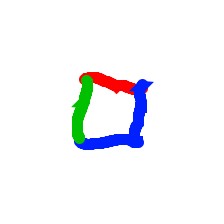
Shape: square